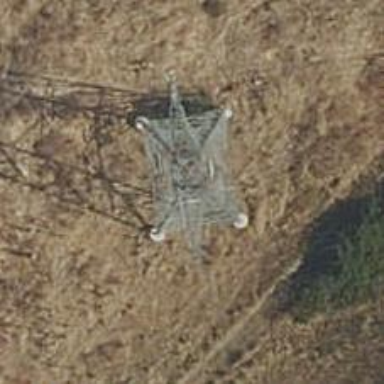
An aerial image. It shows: Double and single wires running along the power line.